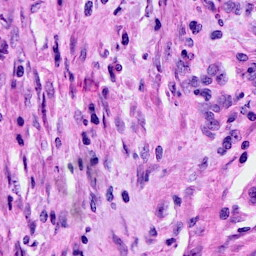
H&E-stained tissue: Cervix